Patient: sex F, age 44
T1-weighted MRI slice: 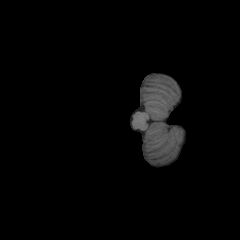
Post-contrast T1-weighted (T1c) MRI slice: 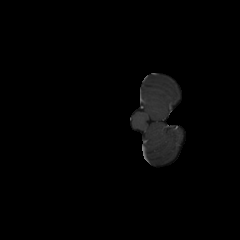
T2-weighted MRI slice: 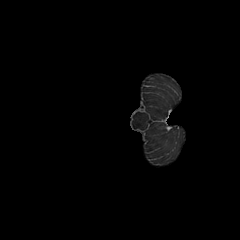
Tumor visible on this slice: no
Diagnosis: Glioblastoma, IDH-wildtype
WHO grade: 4